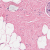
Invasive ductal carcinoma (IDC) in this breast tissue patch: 0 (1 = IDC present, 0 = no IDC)